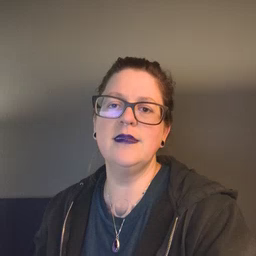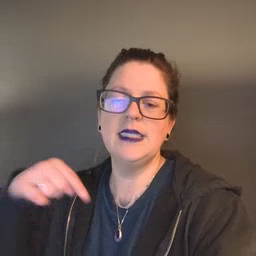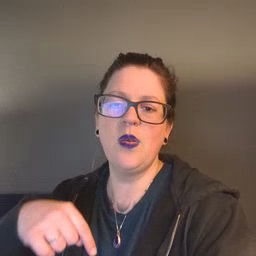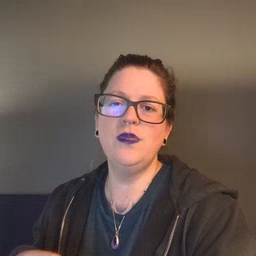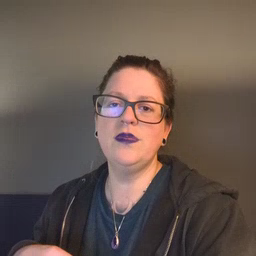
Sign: down